Field crop: maize
Growth stage: 2
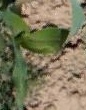
Species: maize